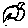
Label: bird